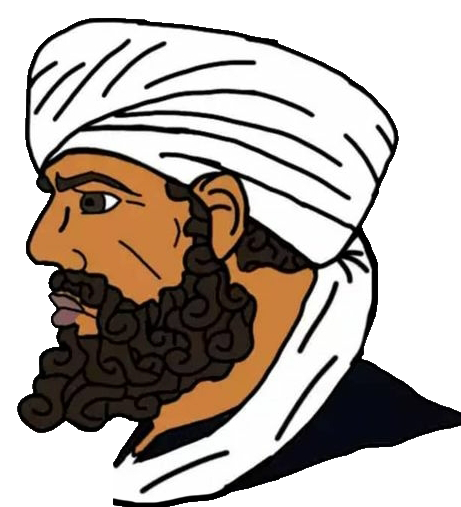
Label: 4_Yes_Chad